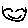
Label: smiley face